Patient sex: F
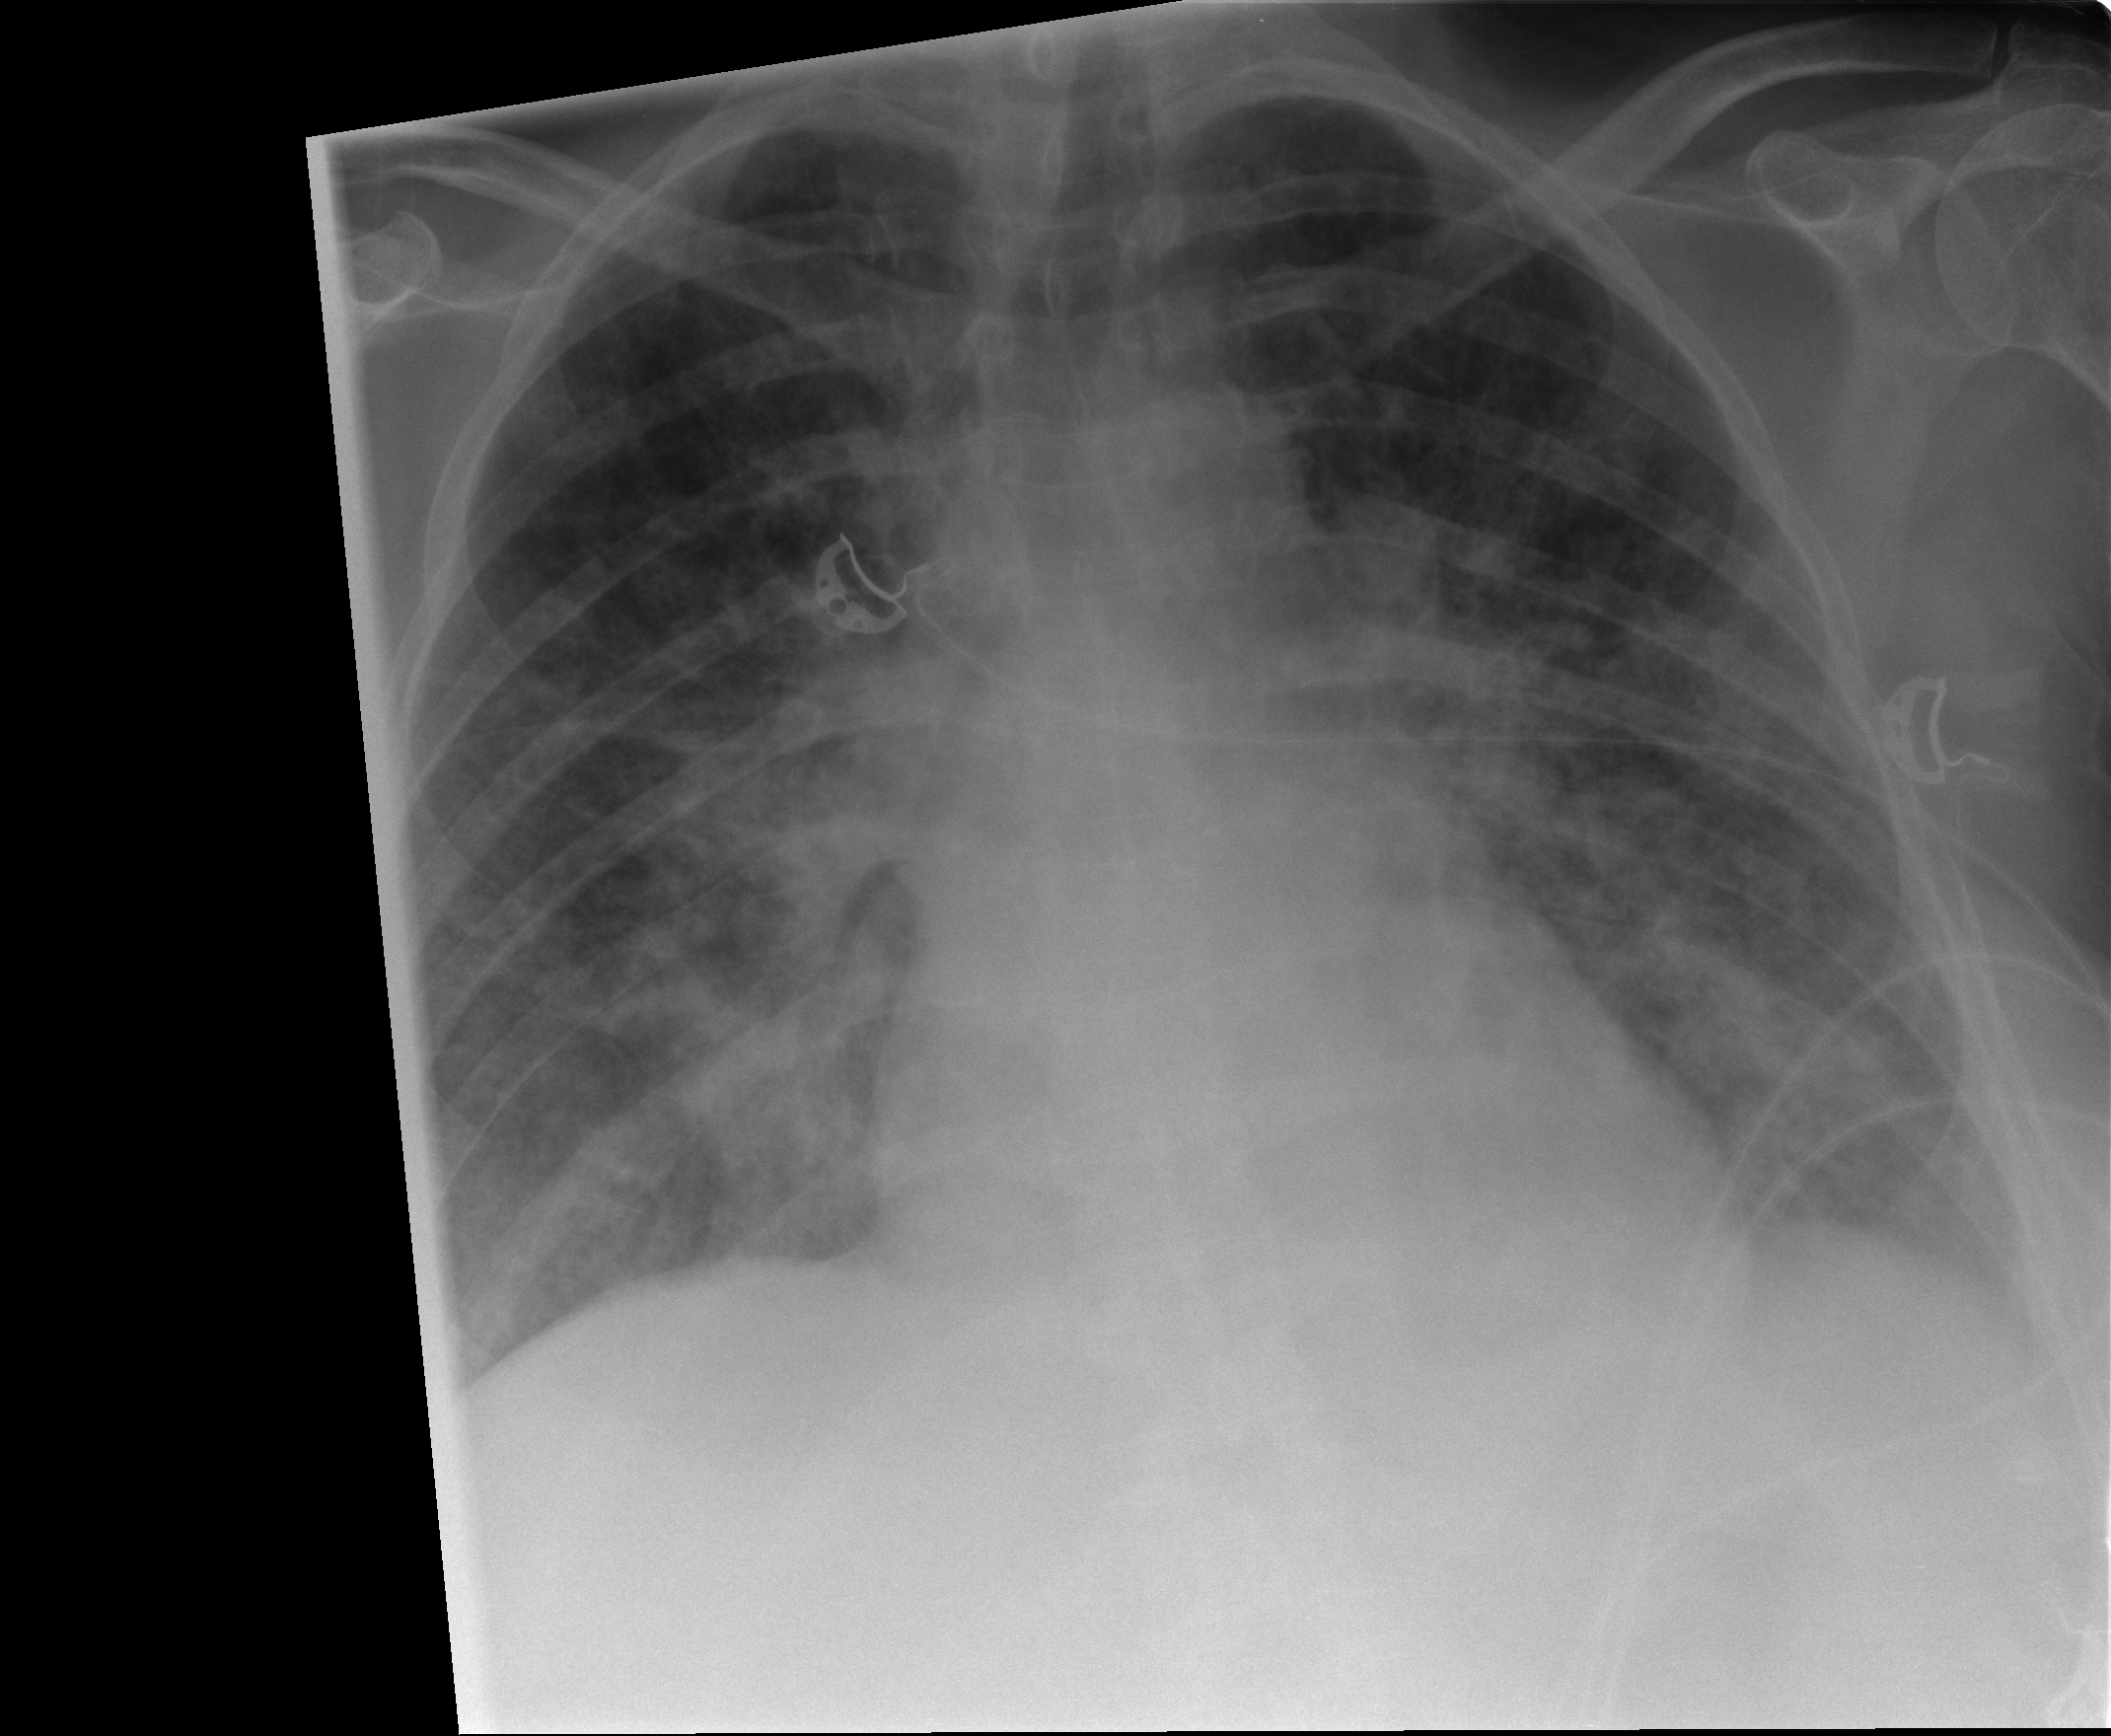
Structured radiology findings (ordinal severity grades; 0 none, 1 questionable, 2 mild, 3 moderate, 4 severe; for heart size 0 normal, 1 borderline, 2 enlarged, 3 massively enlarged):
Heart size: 1
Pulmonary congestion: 3
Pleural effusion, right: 2
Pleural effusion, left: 2
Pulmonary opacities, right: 3
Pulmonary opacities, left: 3
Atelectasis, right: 2
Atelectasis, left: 2